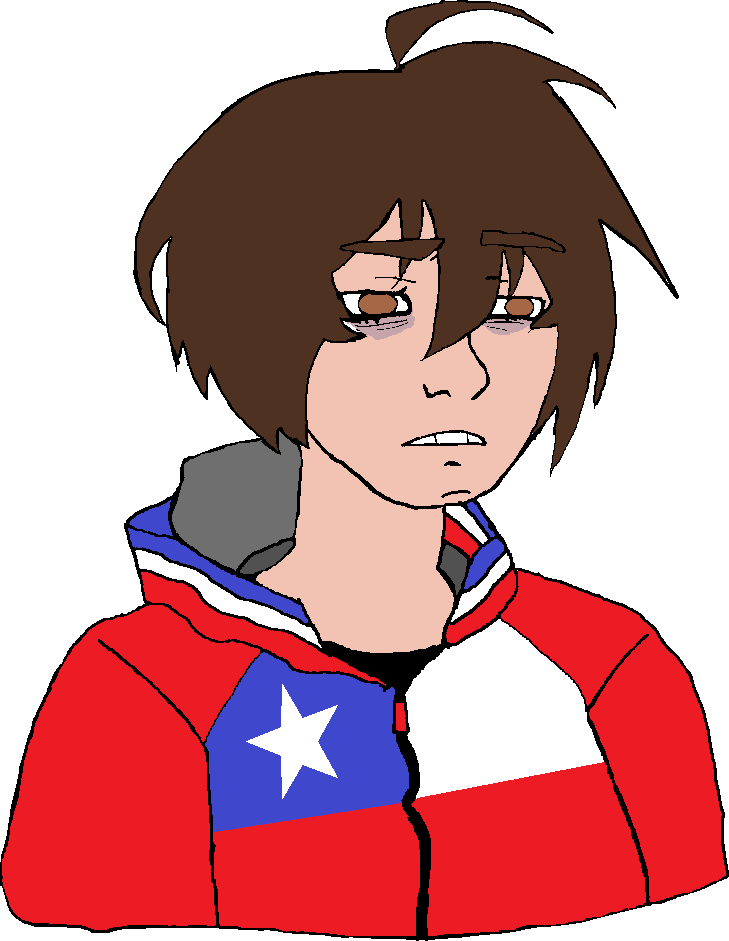
Label: 5_Twinkjak